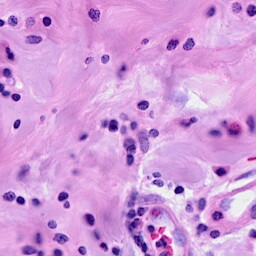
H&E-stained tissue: Breast